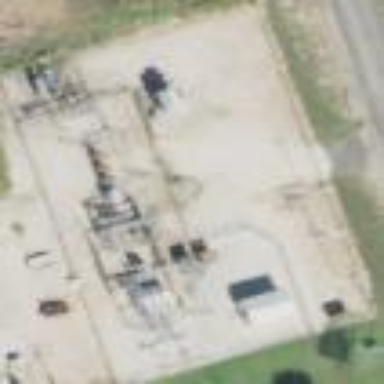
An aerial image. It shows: Distribution power substation secured by fence.